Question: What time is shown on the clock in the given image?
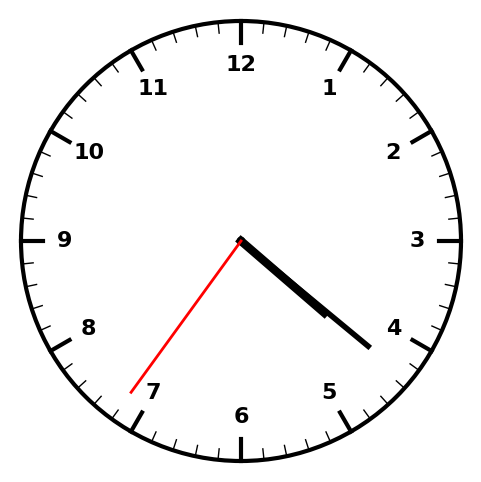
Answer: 04:21:36